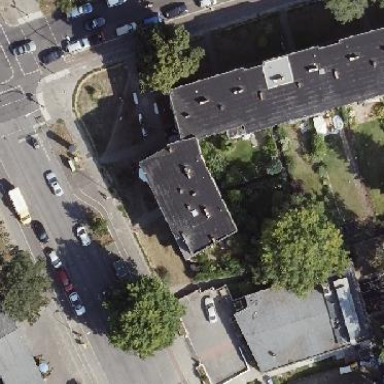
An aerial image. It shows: Apartment building with flat roof.